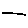
Label: line